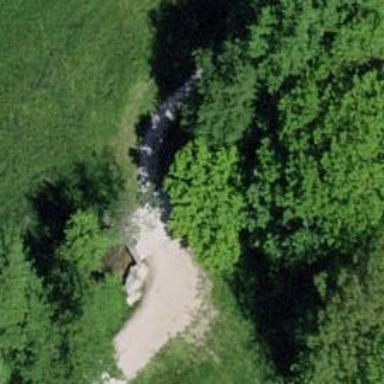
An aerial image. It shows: Culvert tunnel.